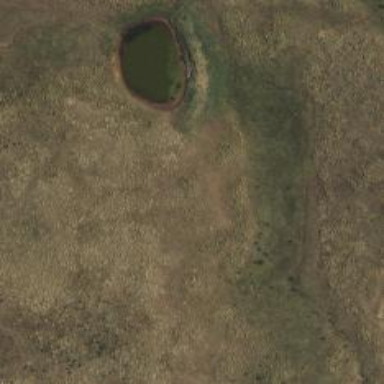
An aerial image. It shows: Reservoir area.